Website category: book
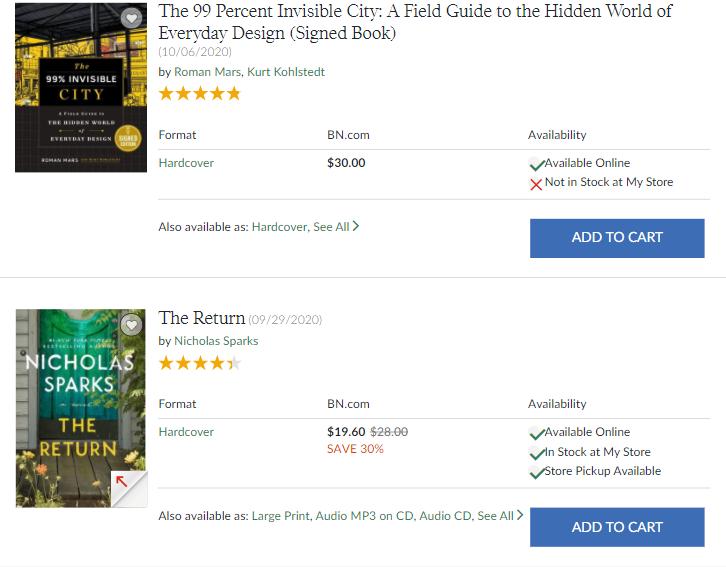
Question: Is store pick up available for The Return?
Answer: yes

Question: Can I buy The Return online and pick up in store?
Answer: yes

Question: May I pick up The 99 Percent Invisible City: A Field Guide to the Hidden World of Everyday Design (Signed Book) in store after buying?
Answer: no

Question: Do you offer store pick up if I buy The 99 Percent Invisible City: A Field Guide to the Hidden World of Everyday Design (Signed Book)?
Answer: no

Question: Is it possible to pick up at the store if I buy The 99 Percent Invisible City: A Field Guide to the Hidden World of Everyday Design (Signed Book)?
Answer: no

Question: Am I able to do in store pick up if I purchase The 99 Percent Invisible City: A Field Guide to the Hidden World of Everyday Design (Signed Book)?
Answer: no

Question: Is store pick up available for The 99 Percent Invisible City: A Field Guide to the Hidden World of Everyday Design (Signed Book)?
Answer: no

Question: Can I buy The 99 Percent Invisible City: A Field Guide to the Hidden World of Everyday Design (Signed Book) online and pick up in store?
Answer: no